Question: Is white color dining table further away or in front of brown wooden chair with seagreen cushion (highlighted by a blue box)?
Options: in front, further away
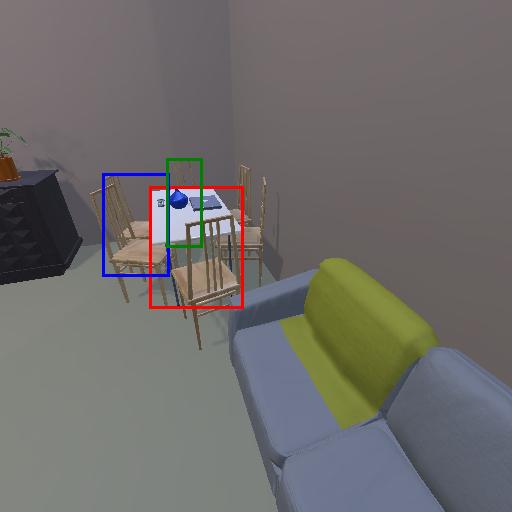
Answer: in front